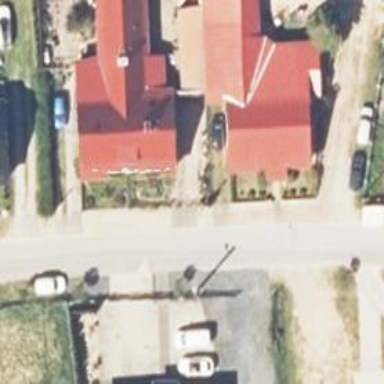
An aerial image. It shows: Asphalt road in residential area.